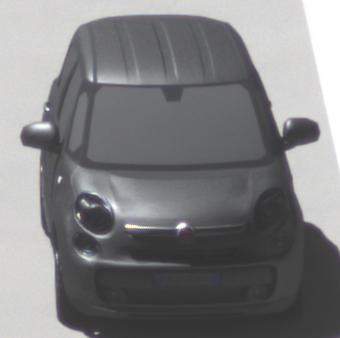
Make: Fiat
Model: 500L 1.4 16V
Detailed model: 500L (199)
Model produced from: 2012/10
Model produced until: 2017/05
Doors: 5
Color: gray
Road condition: dry road
Daytime: midday
Contrast: high contrast